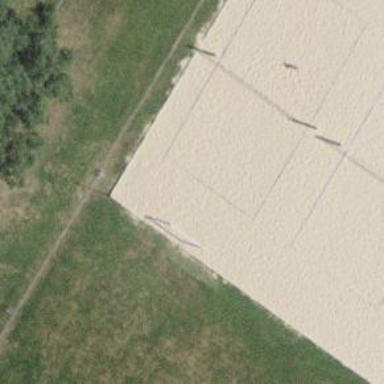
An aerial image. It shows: Sandy pitch designated for beach volleyball.